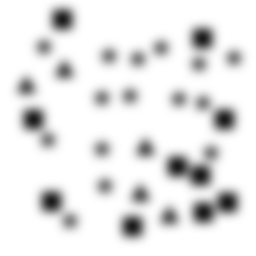
Squares: 10
Triangles: 5
Stars: 15
Total shapes: 30